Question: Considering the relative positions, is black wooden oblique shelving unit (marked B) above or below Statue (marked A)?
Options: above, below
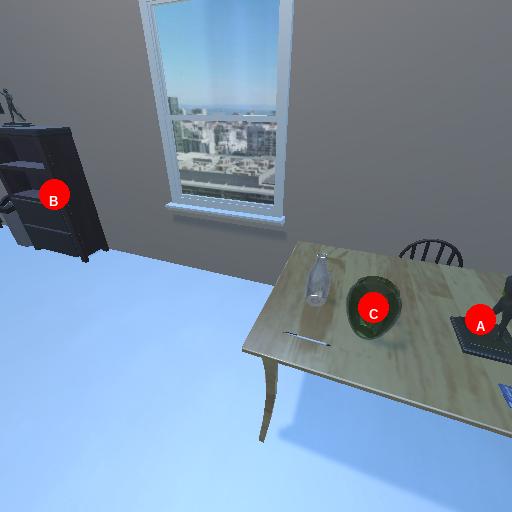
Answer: above